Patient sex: M
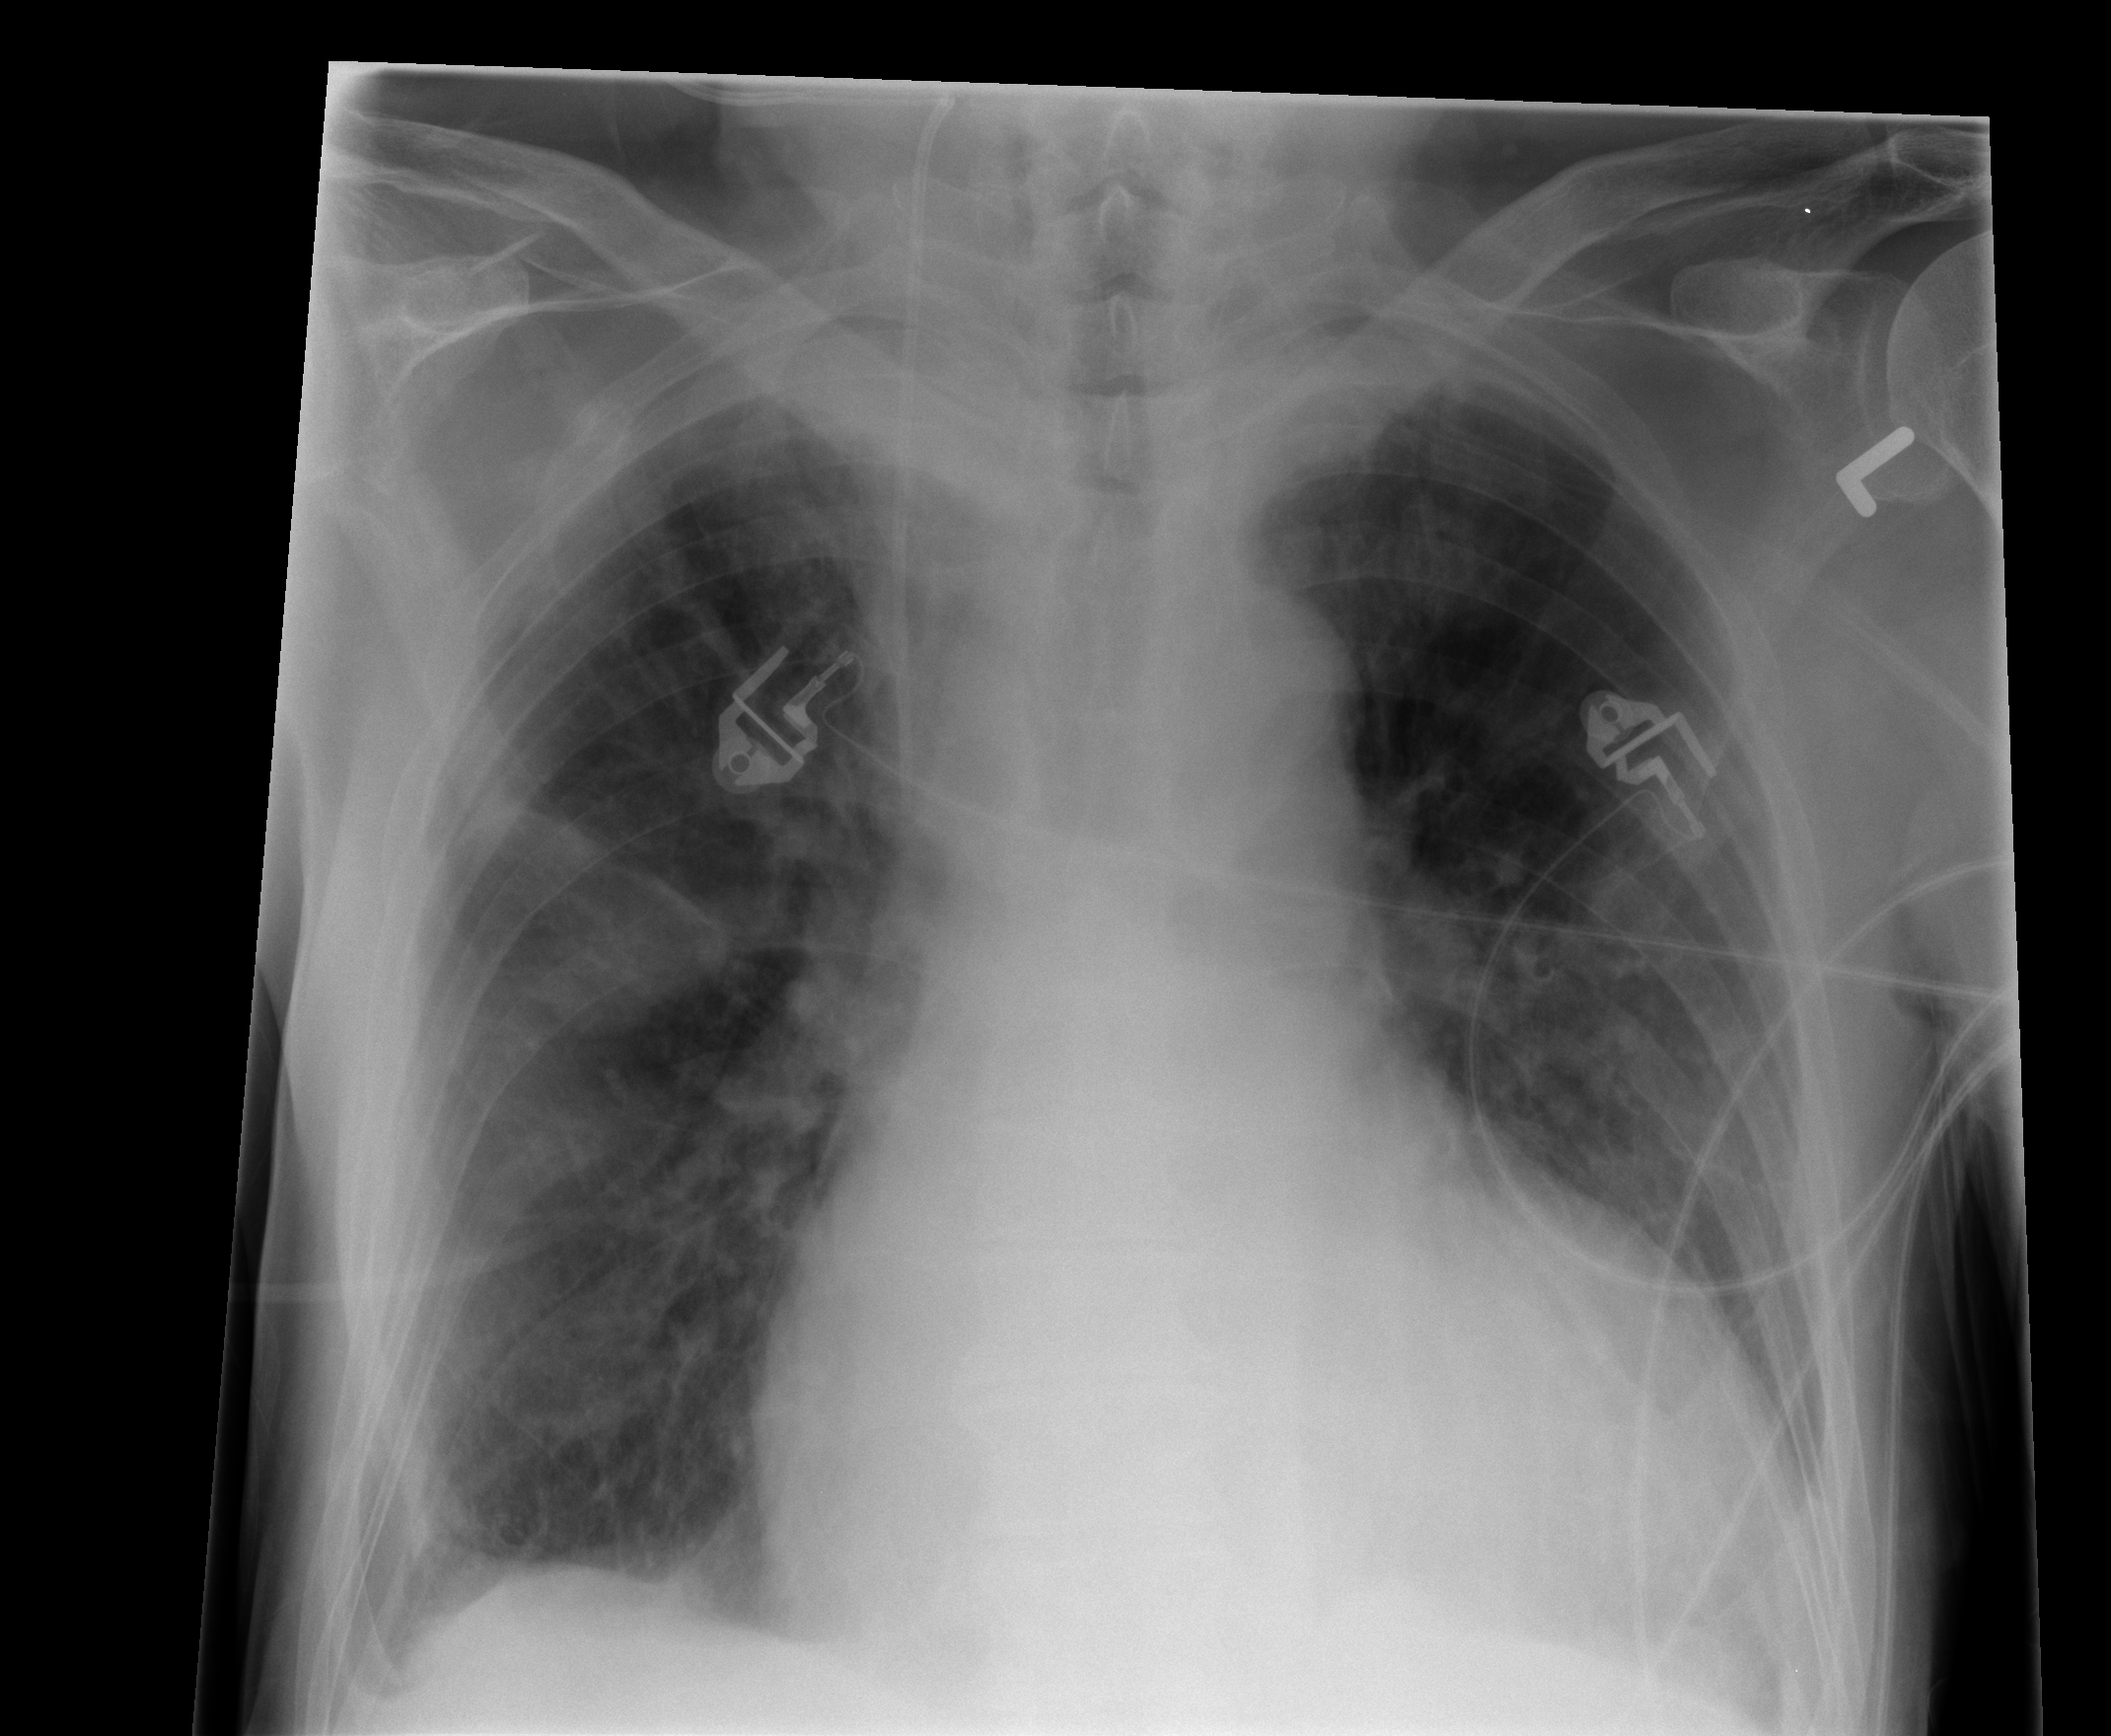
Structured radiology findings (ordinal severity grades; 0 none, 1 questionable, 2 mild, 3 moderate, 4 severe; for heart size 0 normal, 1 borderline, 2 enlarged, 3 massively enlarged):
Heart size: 3
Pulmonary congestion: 2
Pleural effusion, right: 1
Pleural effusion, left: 2
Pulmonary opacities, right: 2
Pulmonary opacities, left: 0
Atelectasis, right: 2
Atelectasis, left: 0